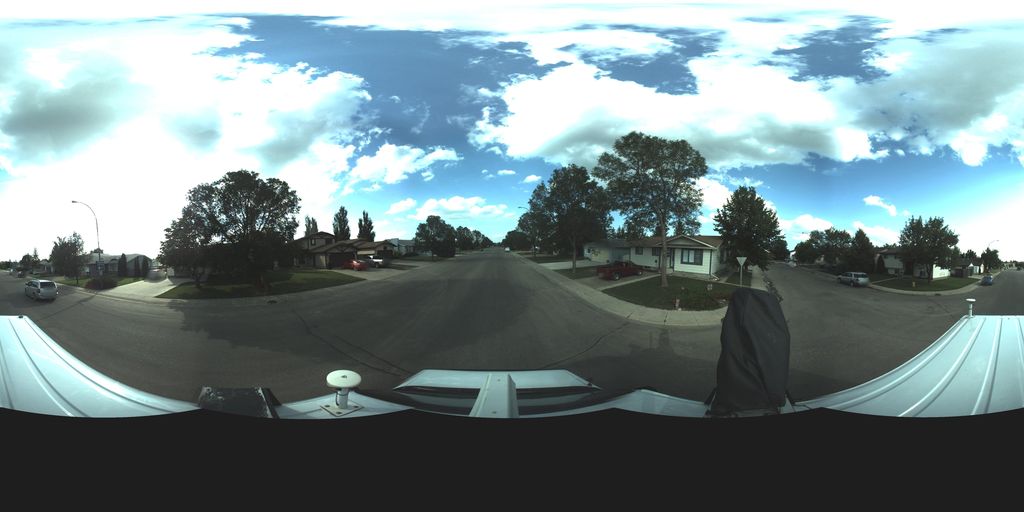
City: saskatoon